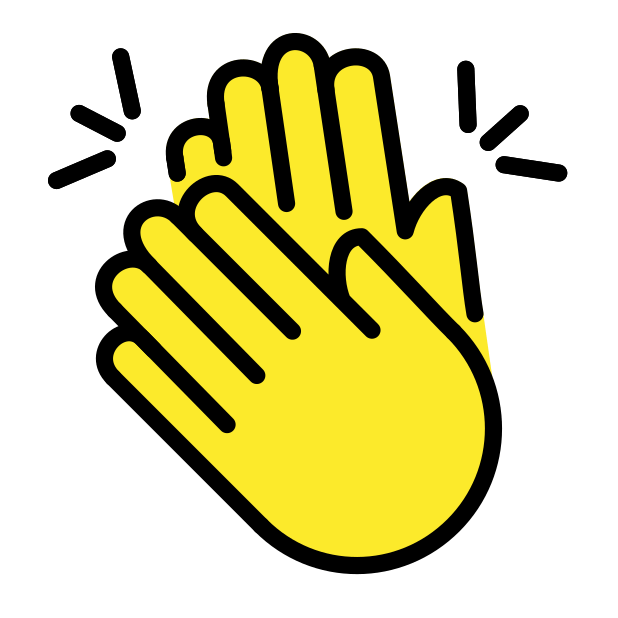
Emoji: 👏
Name: clapping hands sign
Unicode: 0x1f44f